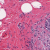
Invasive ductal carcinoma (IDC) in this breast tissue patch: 0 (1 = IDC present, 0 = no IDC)